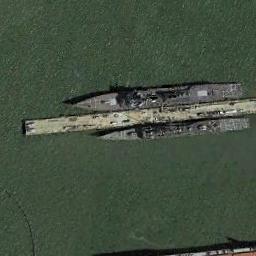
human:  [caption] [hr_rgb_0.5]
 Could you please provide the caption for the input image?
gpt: There are three ships in the green water .

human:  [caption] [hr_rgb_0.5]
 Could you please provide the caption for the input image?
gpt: There are two ships at sea .

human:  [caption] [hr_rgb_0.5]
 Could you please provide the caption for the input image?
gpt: Two iron cyan ships docked at the dock .

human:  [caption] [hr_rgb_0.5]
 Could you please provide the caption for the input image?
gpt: The two ships are docked at the dock and the water is dark green .

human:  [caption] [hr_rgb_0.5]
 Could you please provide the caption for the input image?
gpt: There are two black ships at the harbor .